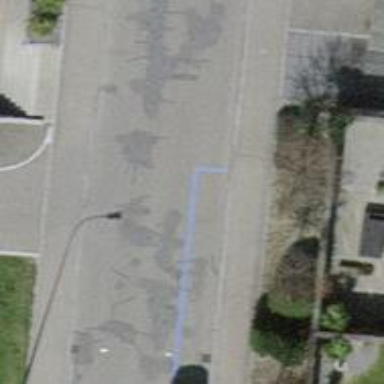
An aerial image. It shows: Residential road with asphalt surface. It has separate sidewalks on both sides.